Interaction volume radius: 5 \u00c5
Interaction volume height: 15 \u00c5
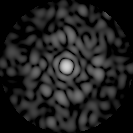
Disorder parameter: 0.829